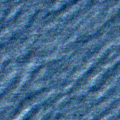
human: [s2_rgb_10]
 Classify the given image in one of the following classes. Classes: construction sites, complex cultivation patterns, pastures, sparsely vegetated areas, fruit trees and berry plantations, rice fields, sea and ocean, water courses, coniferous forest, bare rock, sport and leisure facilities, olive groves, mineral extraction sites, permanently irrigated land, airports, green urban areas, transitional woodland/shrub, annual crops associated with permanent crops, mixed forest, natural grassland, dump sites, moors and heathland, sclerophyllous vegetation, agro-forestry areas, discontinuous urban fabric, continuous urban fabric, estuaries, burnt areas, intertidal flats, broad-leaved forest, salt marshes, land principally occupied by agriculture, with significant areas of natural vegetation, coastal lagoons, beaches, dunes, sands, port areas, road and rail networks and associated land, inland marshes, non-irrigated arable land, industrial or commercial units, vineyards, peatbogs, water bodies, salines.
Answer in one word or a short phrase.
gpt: sea and ocean